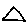
Label: triangle